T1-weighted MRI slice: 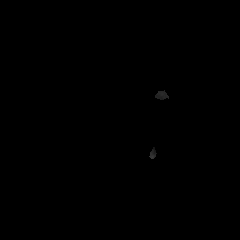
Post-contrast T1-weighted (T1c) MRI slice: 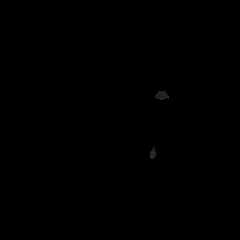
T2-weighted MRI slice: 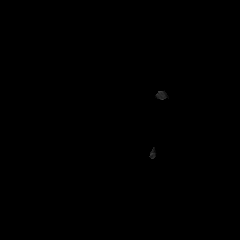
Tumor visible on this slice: no